Interaction volume radius: 5 \u00c5
Interaction volume height: 25 \u00c5
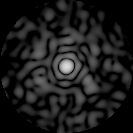
Disorder parameter: 0.8143